Question: What is the text above "Ad-free music listening"?
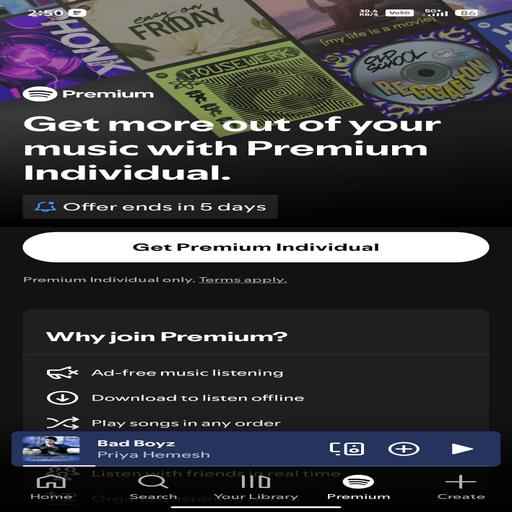
Answer: Why Join Premium?